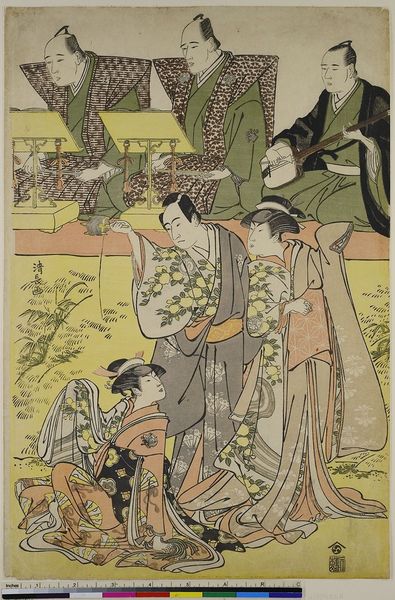
Titel: Szene aus dem Tanzspiel: Yanagi no ito koi no odamaki
Künstler: Torii Kiyonaga
Standort: Hamburg
Institution: Museum für Kunst und Gewerbe Hamburg
Schlagwörter: frauen, gelb, grün, braun, männer, schwarz, blüten, fächer, instrument, musik, musiker, theater, holzschnitt, japan, musikinstrument, musizieren, asien, druck, druckgraphik, druckgrafik, asiatisch, zeit, schauspieler, farbholzschnitt, schauspielerin, kimono, kabuki, edo, saiteninstrumente, geishas, reproduktionen, druckerzeugnisse, theateraufführung, ukiyo, shamisen